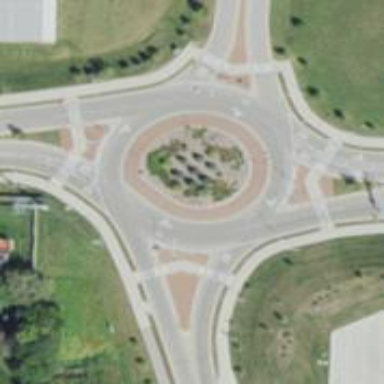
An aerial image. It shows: Secondary road with asphalt surface leading to roundabout junction.